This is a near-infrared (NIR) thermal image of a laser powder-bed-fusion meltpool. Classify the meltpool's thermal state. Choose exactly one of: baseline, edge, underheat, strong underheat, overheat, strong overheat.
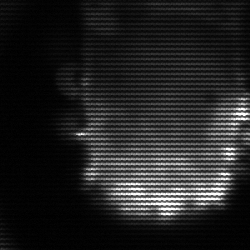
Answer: baseline